Aerial crown-view tile of a tropical tree (Barro Colorado Island, Panama), acquired 20240813:
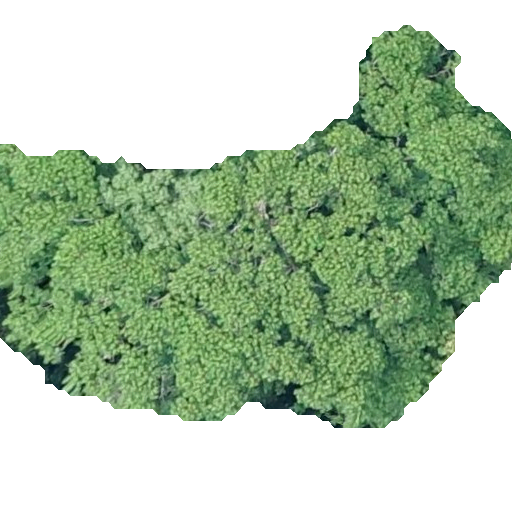
Species: Hura crepitans
GBIF accepted scientific name: Hura crepitans
Crown area: 215.822 m²